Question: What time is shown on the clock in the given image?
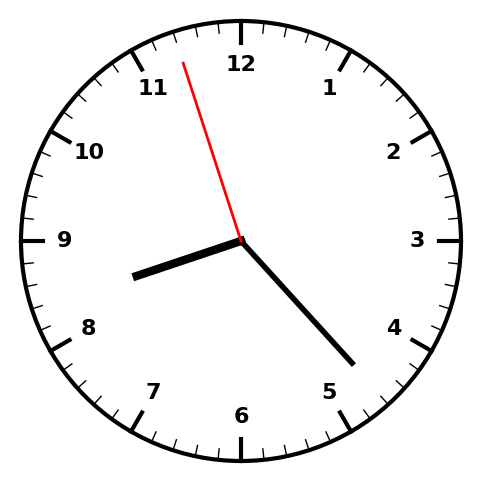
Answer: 08:22:57